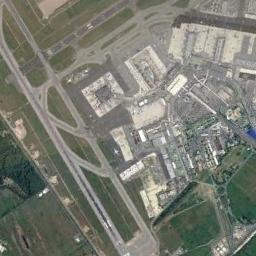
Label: airport